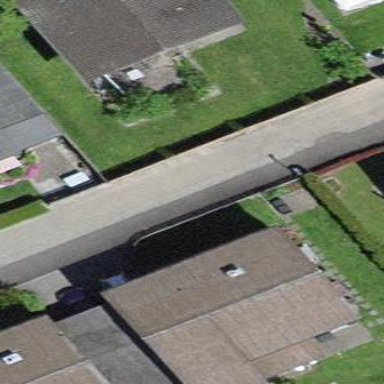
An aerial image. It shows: Semi-detached house.